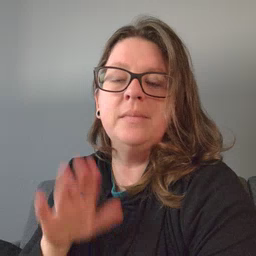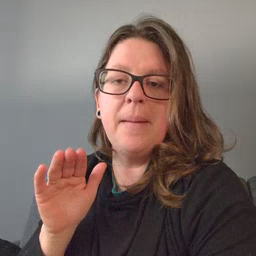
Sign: bye